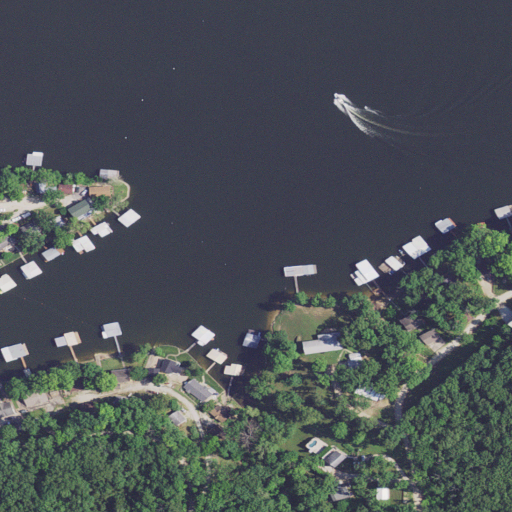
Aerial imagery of valley in Missouri named Hibdon Hollow containing open water, open development, deciduous forest, low intensity development, medium intensity development, high intensity development, and herbaceous wetlands